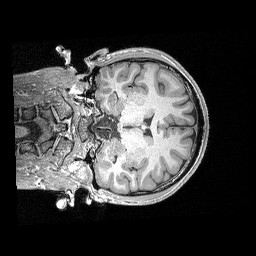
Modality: T1w
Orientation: coronal
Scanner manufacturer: siemens
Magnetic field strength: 3 T
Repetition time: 2.3 s
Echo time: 0.00298 s